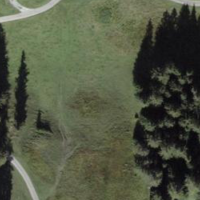
EUNIS habitat code: 44
Species observed at this site:
Saxicola rubetra